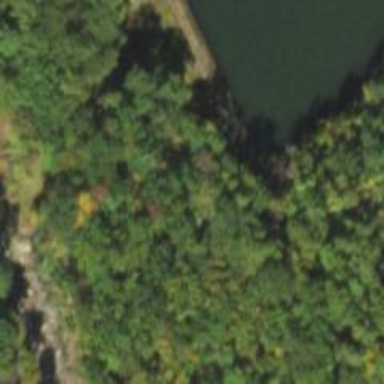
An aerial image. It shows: Reservoir with dam.